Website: crate-barrel
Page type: account-selection
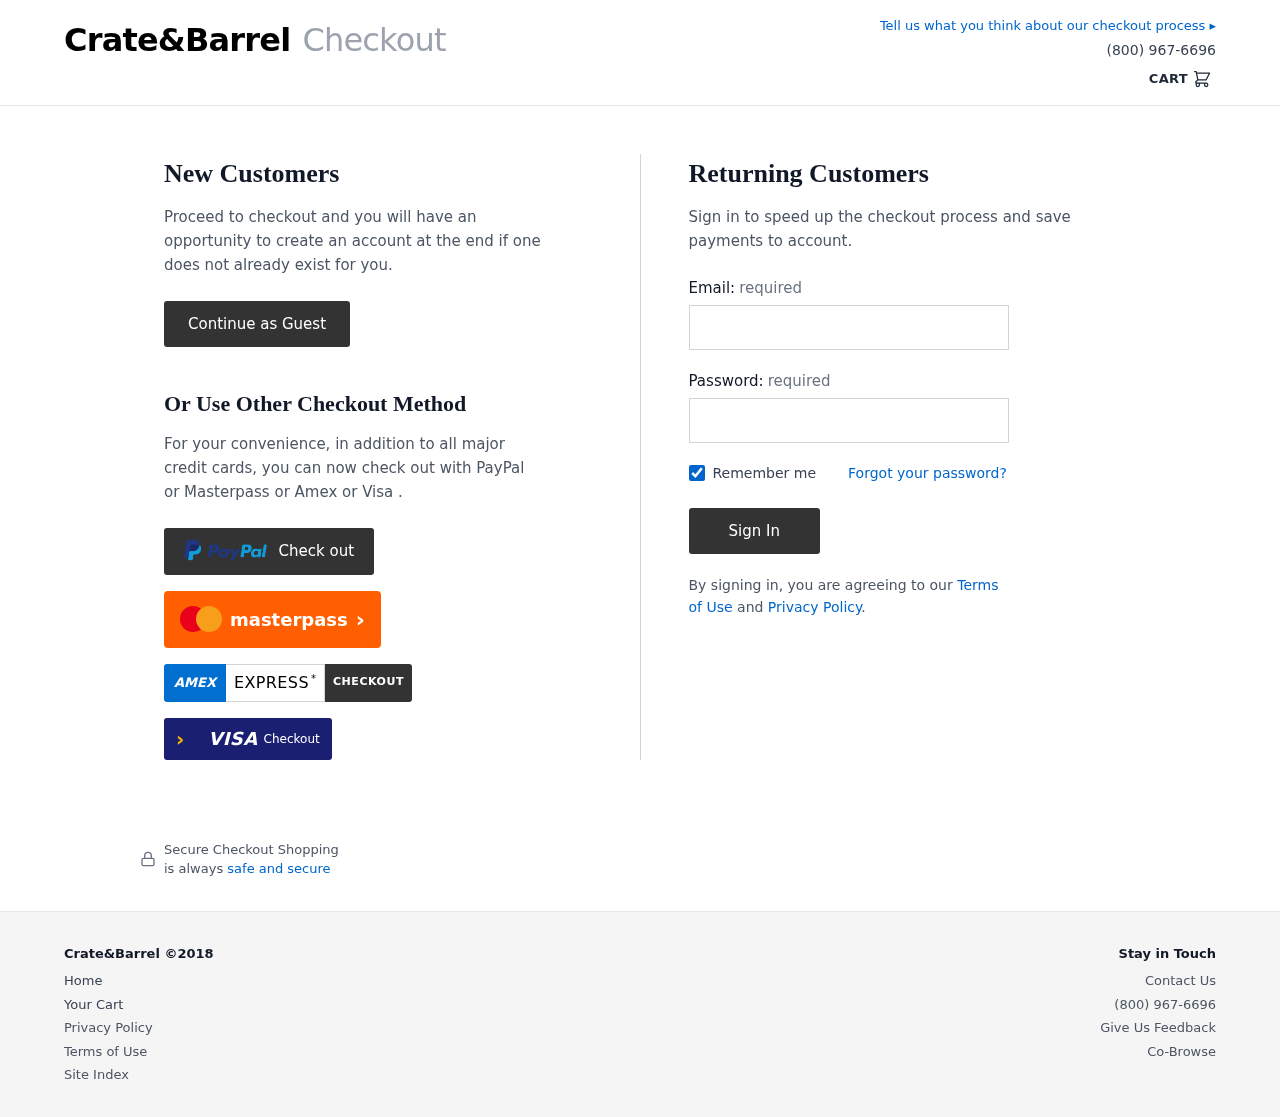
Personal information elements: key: PII_LOGIN_USERNAME
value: william3464